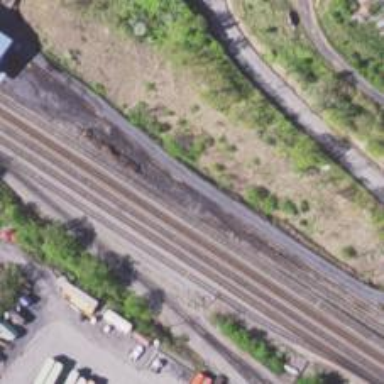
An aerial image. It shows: Railway siding for service.